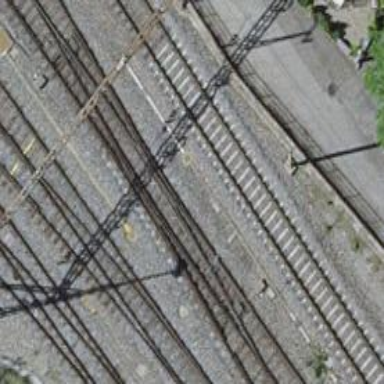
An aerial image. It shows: Railway switch.